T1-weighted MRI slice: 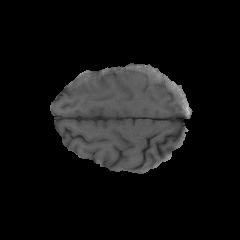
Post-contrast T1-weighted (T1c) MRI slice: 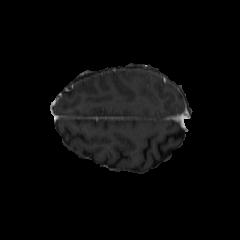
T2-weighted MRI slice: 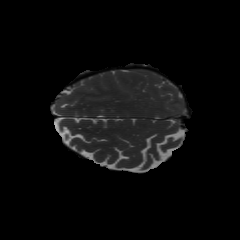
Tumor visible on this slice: no